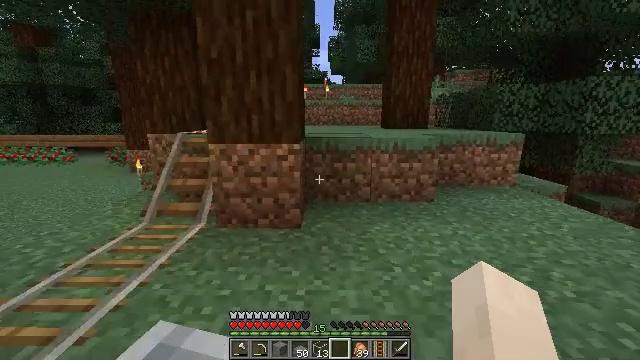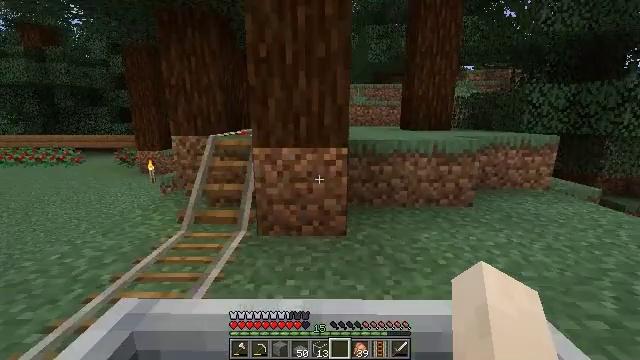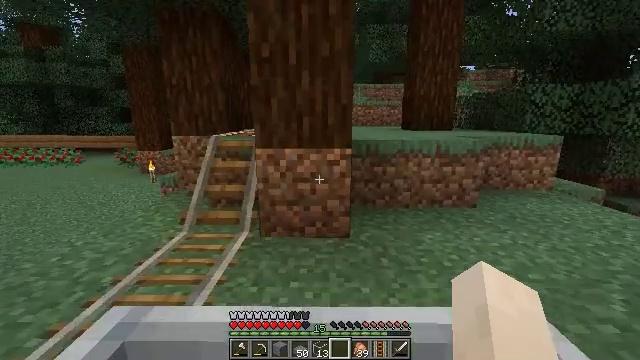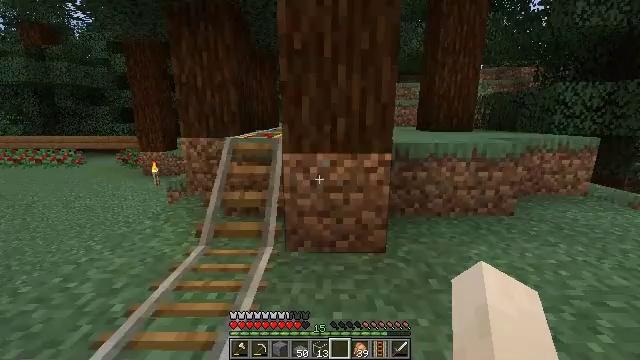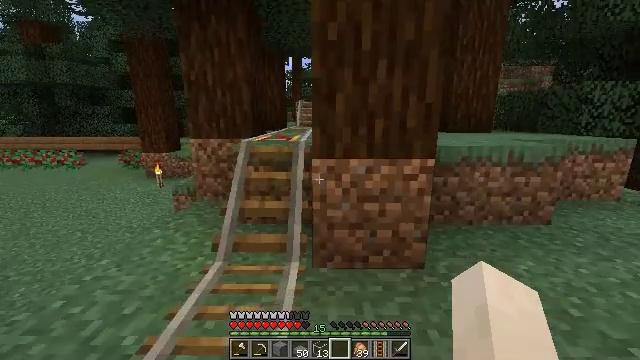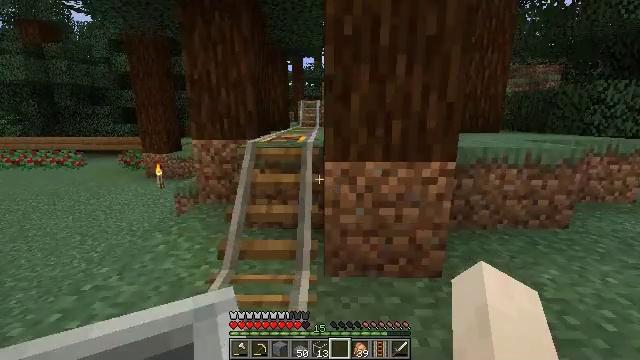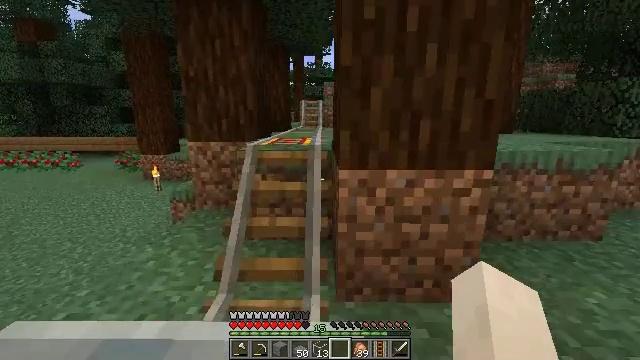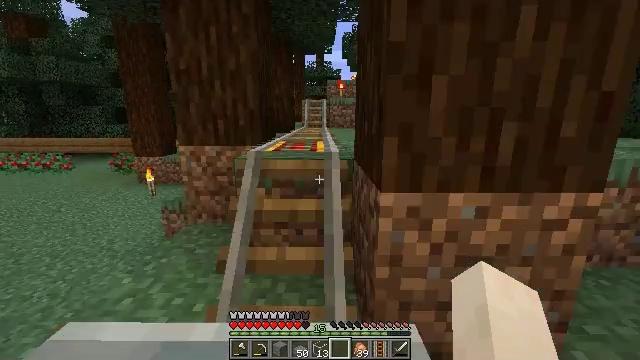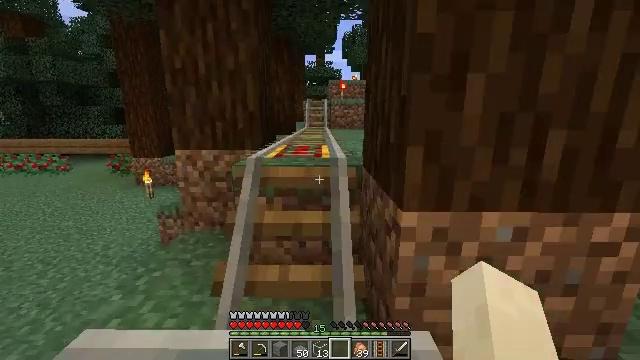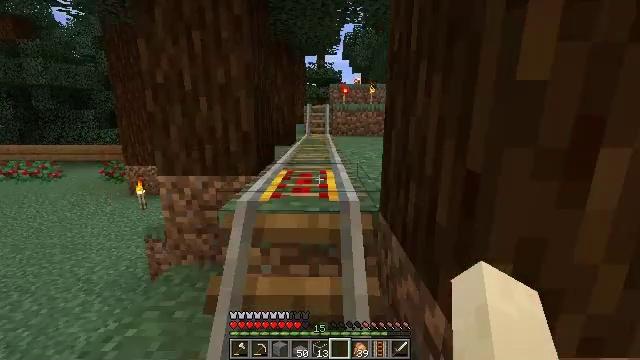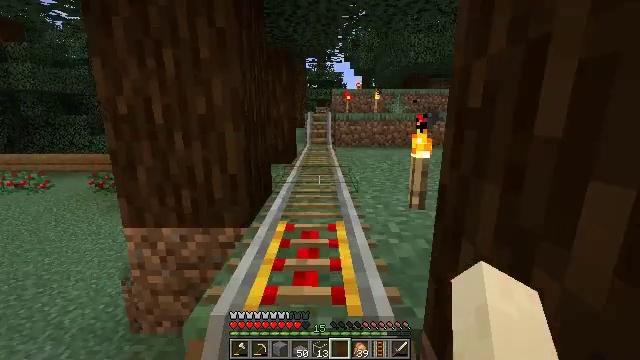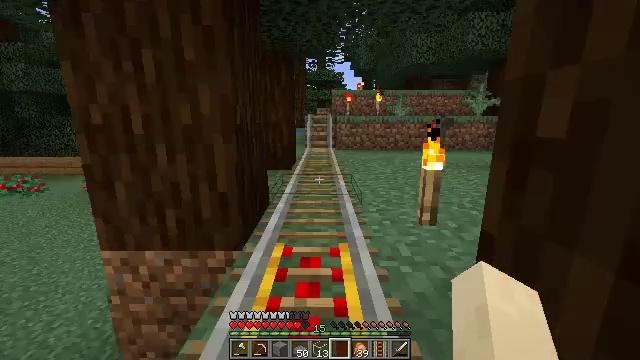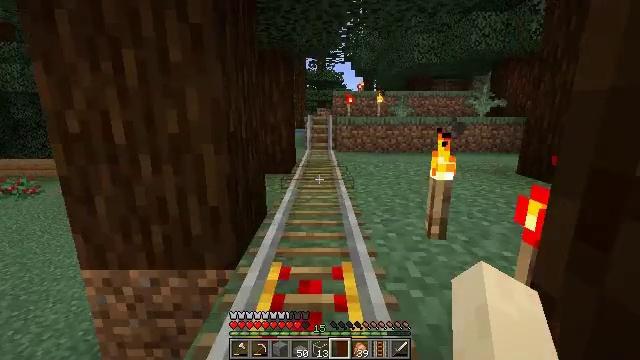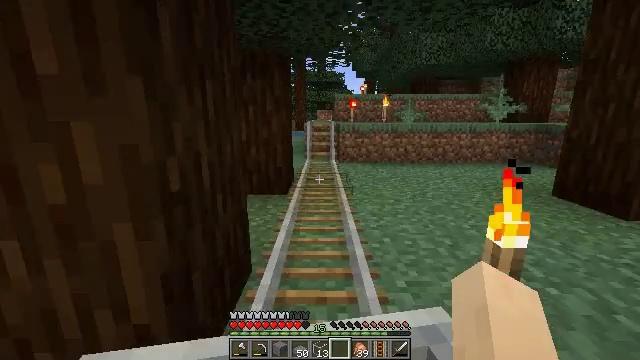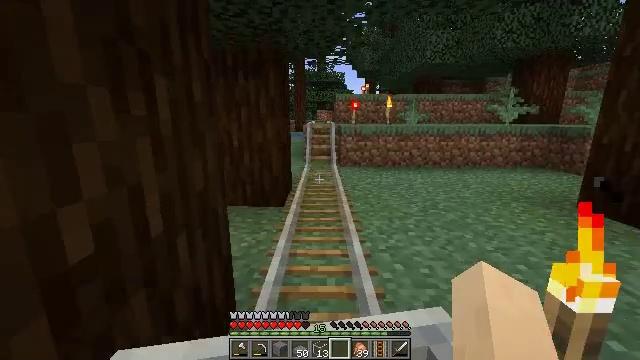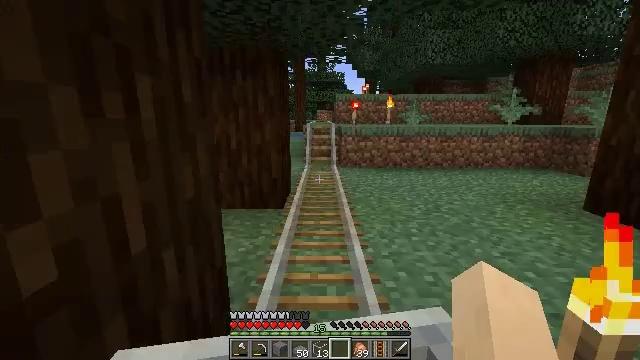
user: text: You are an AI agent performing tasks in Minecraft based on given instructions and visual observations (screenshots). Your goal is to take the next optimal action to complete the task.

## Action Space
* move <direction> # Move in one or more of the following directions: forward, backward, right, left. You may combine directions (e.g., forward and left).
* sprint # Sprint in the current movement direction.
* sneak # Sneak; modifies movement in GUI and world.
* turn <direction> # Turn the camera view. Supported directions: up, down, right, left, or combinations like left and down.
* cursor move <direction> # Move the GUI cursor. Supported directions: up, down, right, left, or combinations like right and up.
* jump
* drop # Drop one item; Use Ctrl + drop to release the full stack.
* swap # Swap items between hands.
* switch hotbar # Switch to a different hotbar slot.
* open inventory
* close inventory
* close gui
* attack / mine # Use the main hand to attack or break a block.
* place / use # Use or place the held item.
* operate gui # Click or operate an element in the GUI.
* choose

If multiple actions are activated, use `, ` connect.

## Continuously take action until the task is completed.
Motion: motion action
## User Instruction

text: Attack the stripped spruce log to gather it.
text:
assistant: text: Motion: no_op
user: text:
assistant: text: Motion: no_op
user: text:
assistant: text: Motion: no_op
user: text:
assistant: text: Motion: no_op
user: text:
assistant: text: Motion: no_op
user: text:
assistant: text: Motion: no_op
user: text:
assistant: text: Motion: no_op
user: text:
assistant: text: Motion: no_op
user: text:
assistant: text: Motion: no_op
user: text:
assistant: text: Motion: no_op
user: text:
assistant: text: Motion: no_op
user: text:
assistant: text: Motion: no_op
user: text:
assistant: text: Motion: no_op
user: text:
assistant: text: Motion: no_op
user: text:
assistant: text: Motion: no_op
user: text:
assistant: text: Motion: no_op
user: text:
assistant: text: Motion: no_op
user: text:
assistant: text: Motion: no_op
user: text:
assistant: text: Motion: no_op
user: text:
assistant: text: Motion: no_op
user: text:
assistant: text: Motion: no_op
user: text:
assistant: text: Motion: no_op
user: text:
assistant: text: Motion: no_op
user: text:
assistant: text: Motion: no_op
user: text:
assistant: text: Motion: no_op
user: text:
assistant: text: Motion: no_op
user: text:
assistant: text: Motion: no_op
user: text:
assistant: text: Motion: no_op
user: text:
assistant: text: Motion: no_op
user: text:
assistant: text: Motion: no_op